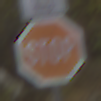
Verkehrszeichen: Stop
Zusatzzeichen oben: RichtungsangabeDurchPfeile9
Umgebung: Outdoor, Urban
Tageszeit: MorningAfternoon
Wetter: PartlyCloudy
Licht: Natural
Jahreszeit: NotSpecified
Kontrast: LowContrast